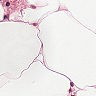
Metastatic tissue present: no